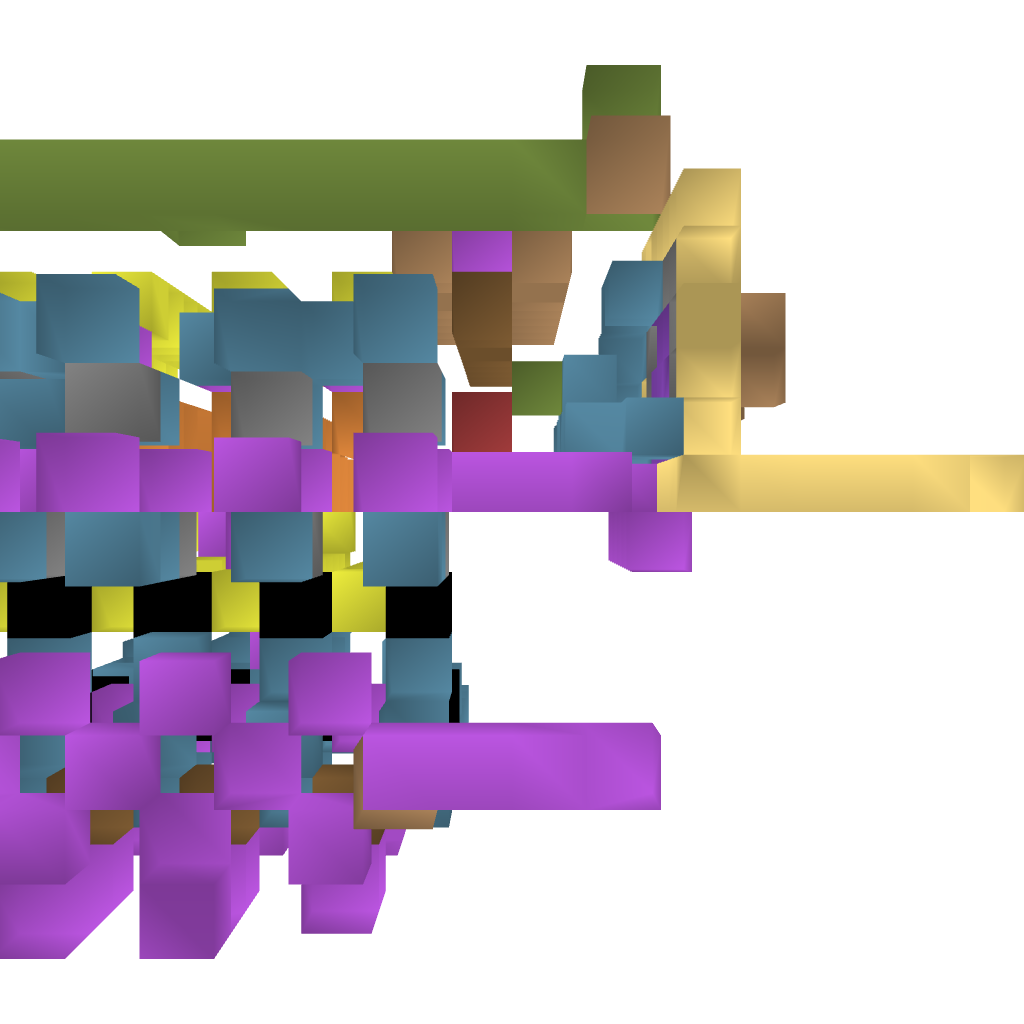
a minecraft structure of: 9 Digit Combination Lock bad low quality